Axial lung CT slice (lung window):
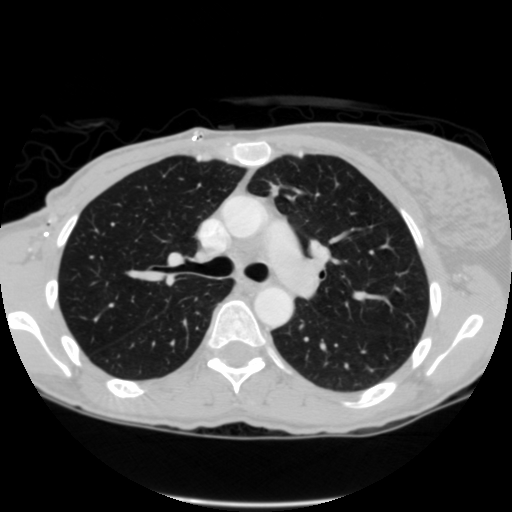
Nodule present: no